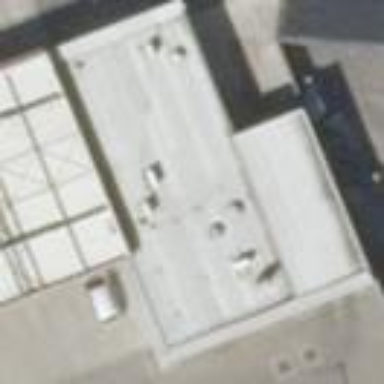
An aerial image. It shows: Commercial building.